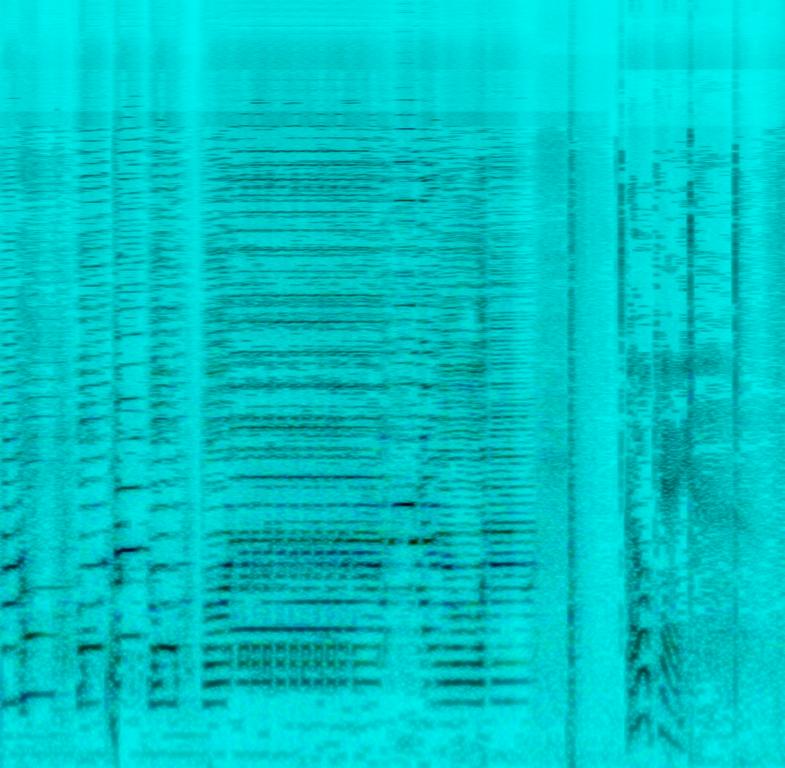
This music is a lively harmonica instrumental. The tempo is medium with a spirited melody. The music is lively, clear, energetic, vibrant and breezy with a male voice at the end of the audio clip. This is probably a Harmonica tutorial.